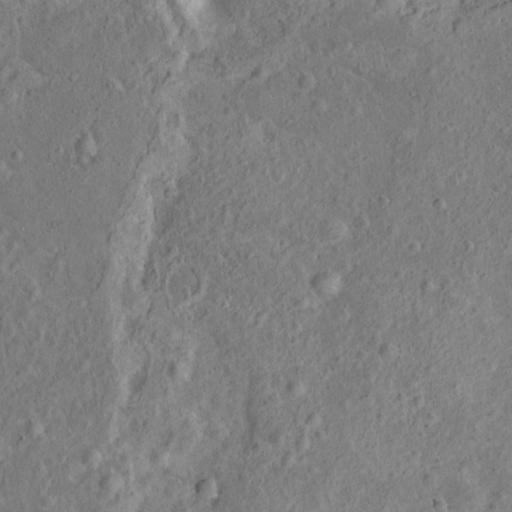
Classes present: Background, Cone